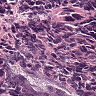
Metastatic tissue present: no